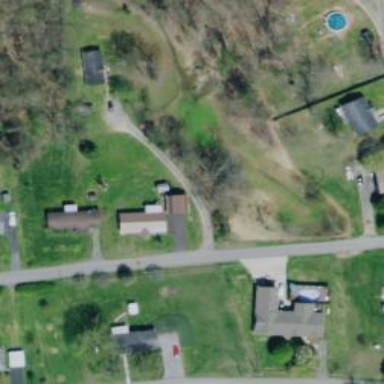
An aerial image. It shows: Driveway leading to service road.